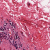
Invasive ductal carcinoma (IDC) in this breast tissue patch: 1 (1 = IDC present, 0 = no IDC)